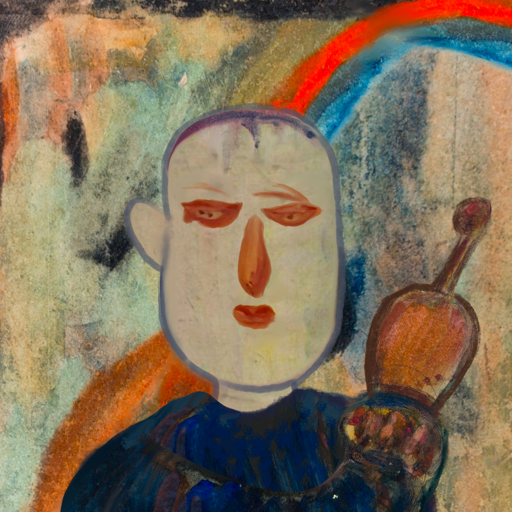
Background: Childish, Head And Neck Front: Hill_Girl, Face Front: Pious_Lady, Bust: Pipe, Hair Front: Blank, Head Accessory: Blank, Second Necklace: Blank, Necklace: Blank, Baby: Blank